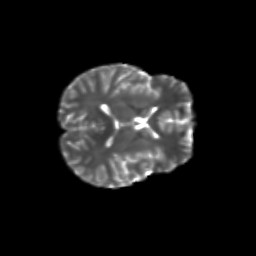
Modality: T2w
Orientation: axial
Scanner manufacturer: siemens
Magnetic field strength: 3 T
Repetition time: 9.2 s
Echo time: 0.084 s